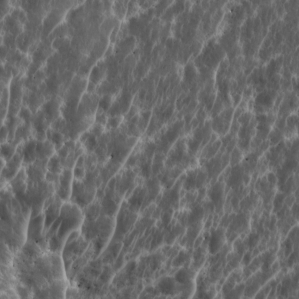
Label: non_frost